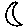
Label: moon